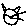
Label: cat